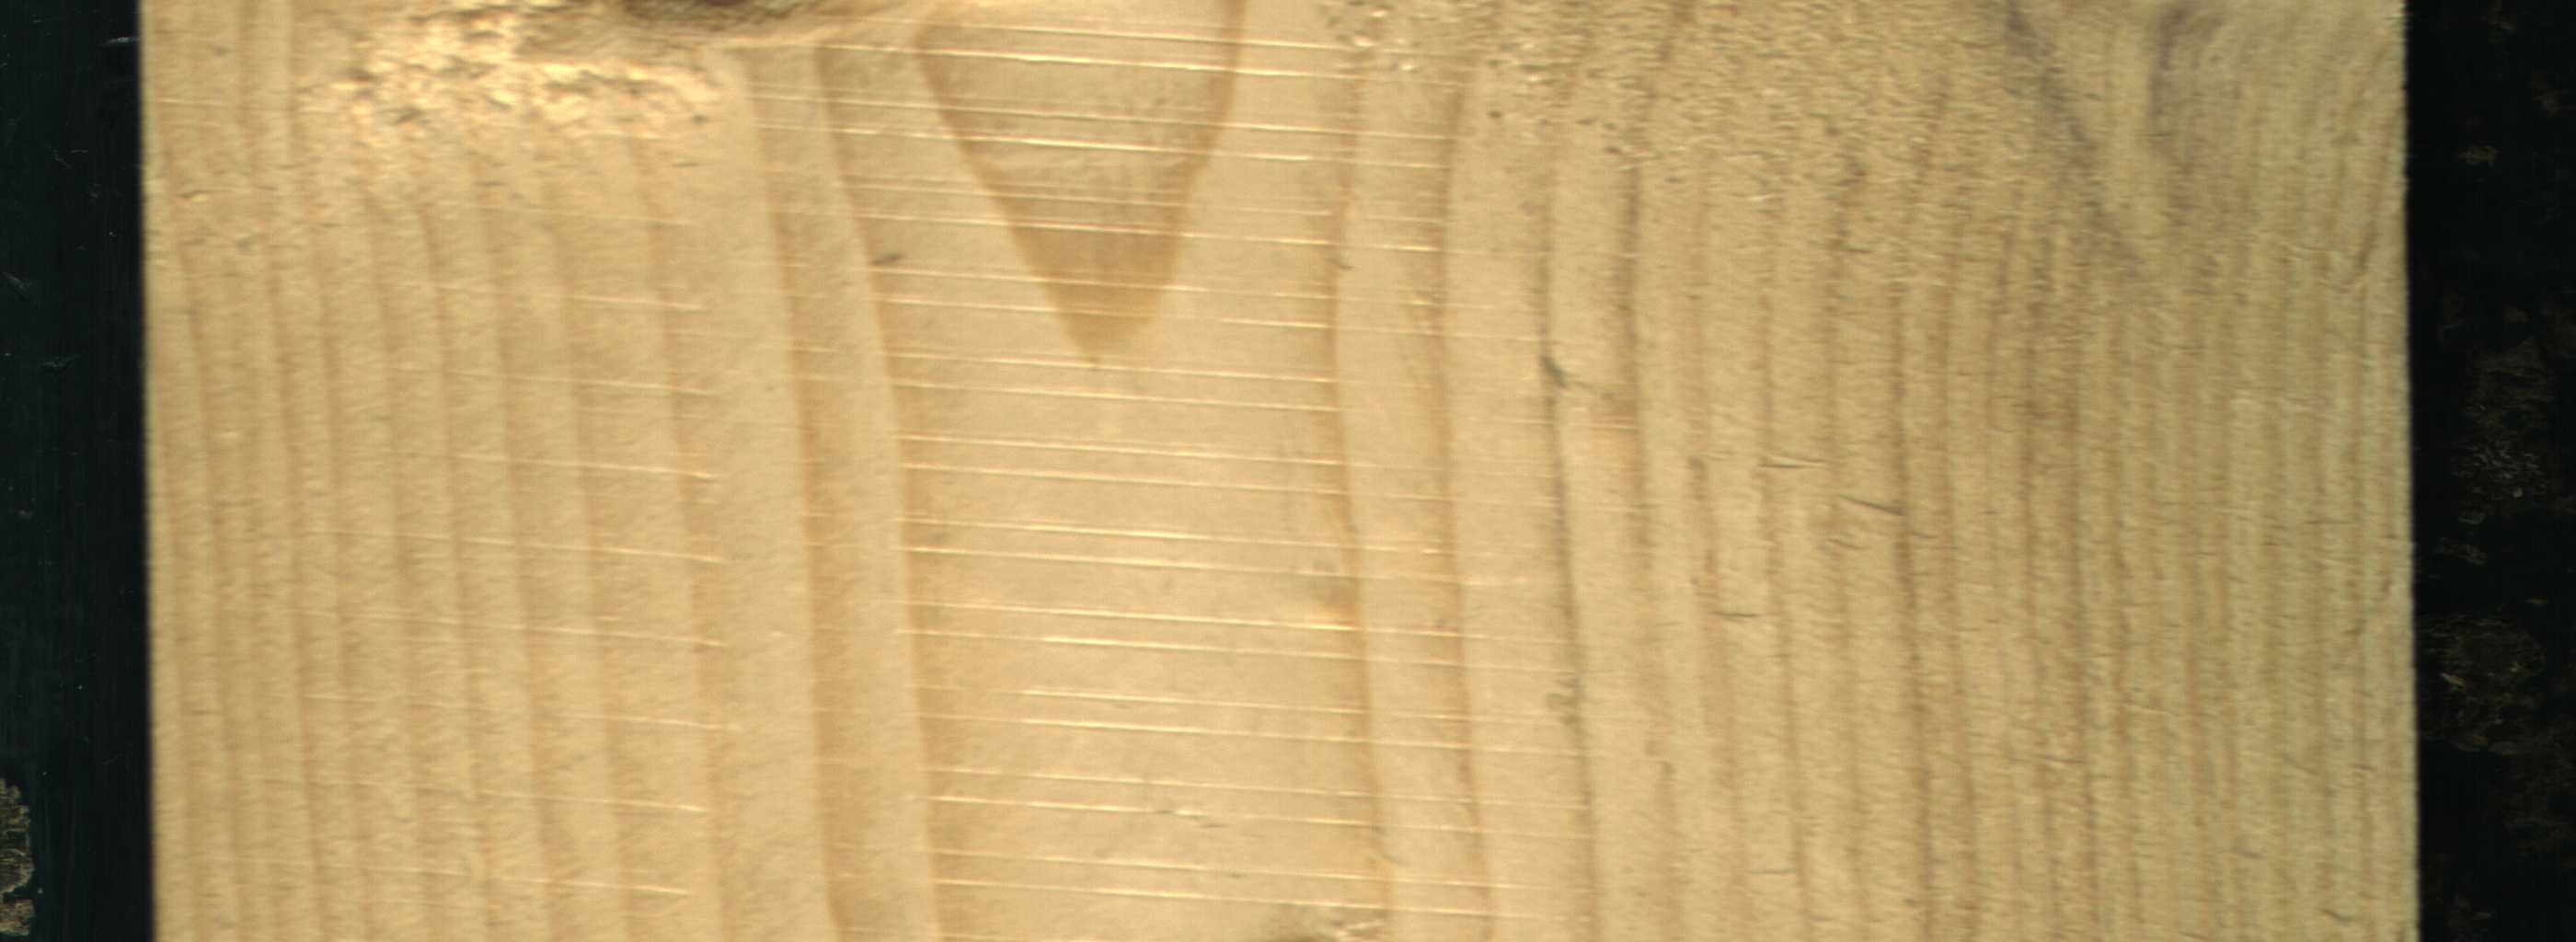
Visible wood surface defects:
Live_Knot